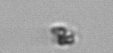
Label: detritus